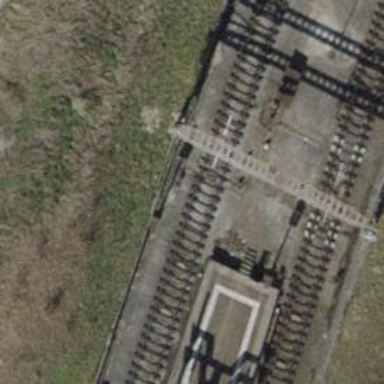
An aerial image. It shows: Railway signal.